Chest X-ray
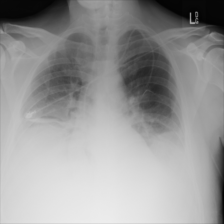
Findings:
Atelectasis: negative
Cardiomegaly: negative
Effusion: positive
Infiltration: negative
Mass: negative
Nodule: negative
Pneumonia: negative
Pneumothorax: negative
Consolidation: negative
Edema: negative
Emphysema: negative
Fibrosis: negative
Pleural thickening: negative
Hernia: negative